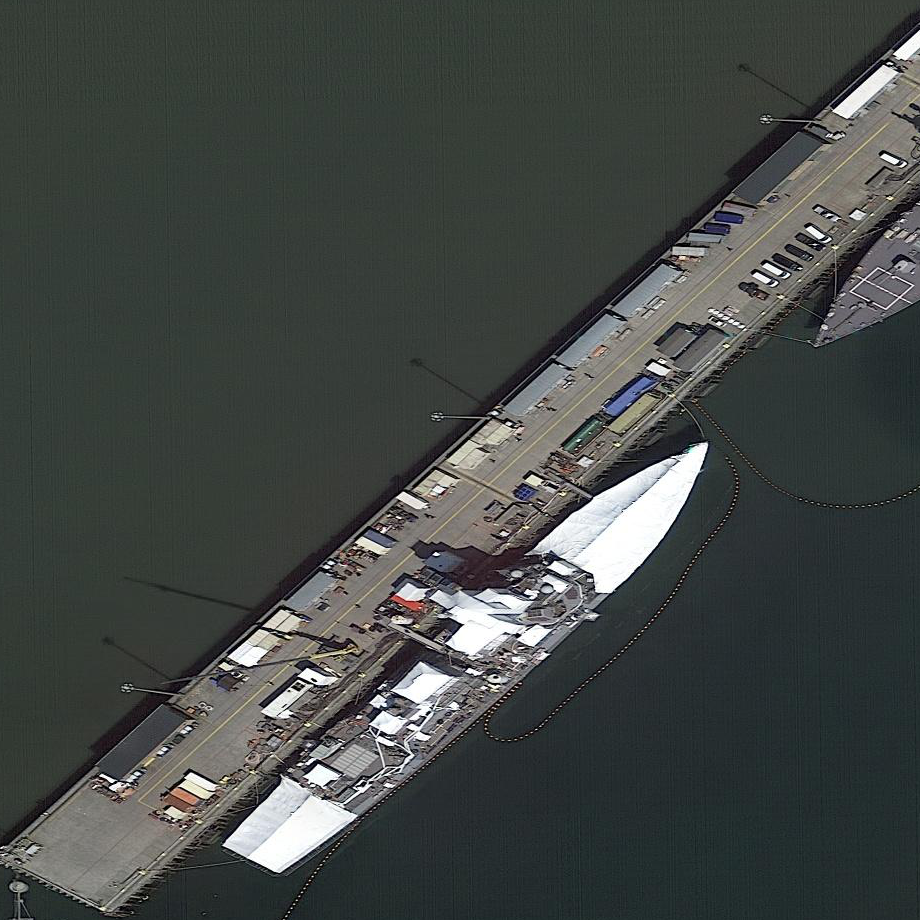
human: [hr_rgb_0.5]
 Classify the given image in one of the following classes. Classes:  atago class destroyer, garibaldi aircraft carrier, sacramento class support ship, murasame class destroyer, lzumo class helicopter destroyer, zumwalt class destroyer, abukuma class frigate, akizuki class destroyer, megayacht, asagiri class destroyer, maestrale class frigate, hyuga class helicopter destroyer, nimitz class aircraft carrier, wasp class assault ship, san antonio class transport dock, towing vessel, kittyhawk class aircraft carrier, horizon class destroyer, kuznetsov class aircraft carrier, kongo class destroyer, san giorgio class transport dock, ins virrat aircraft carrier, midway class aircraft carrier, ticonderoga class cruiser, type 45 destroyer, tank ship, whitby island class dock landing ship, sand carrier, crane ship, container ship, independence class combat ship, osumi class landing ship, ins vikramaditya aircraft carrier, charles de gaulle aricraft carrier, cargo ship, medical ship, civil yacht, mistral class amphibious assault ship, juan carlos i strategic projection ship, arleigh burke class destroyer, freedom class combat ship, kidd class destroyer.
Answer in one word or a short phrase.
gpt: Arleigh Burke class destroyer